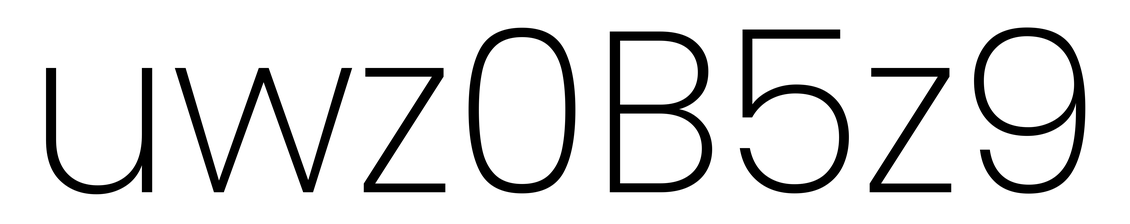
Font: Poppins-ExtraLight